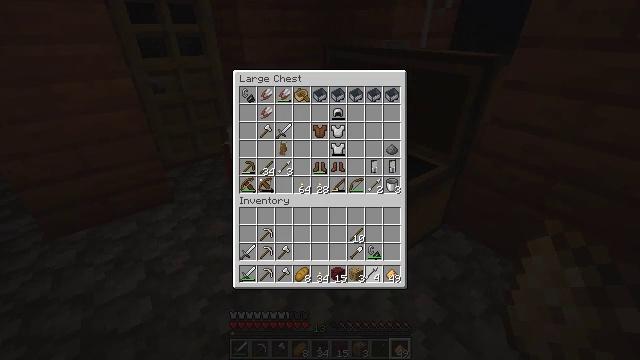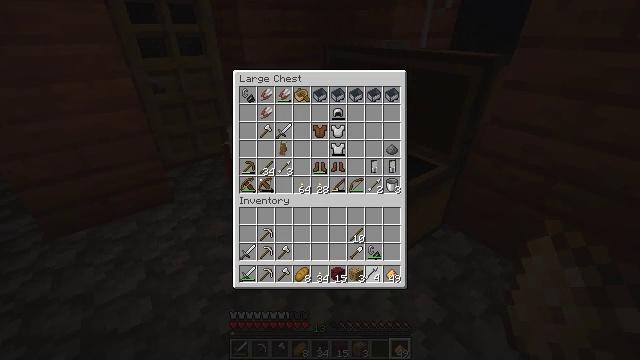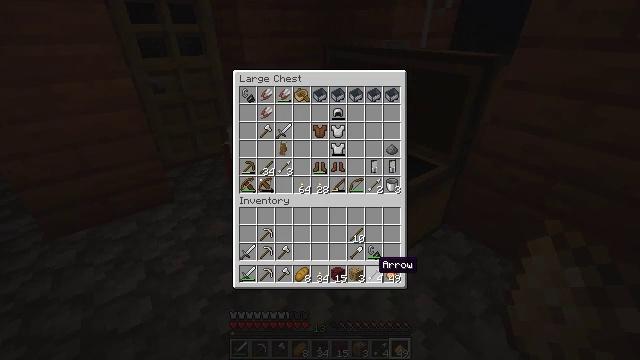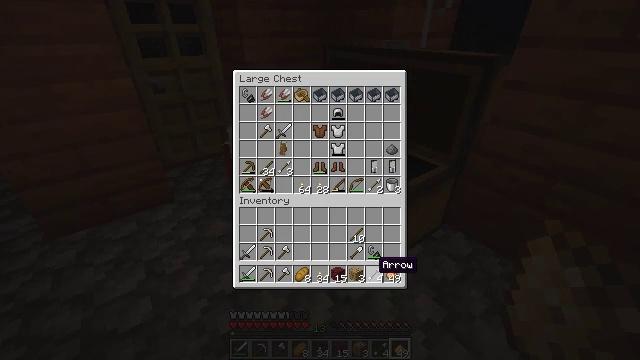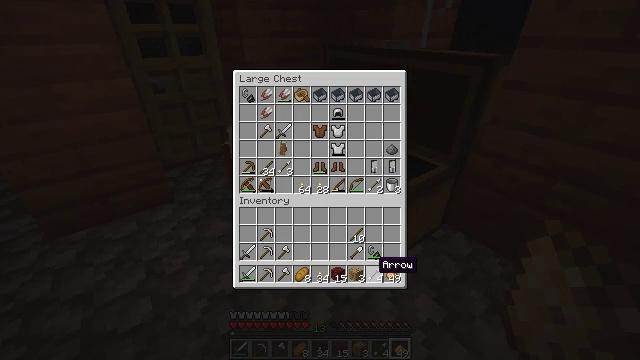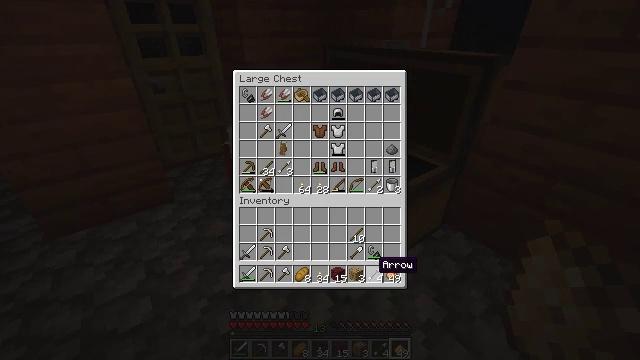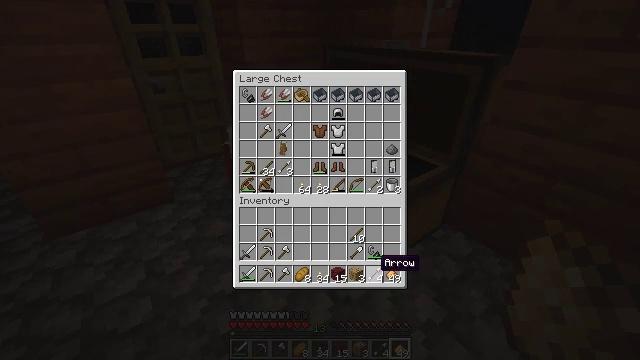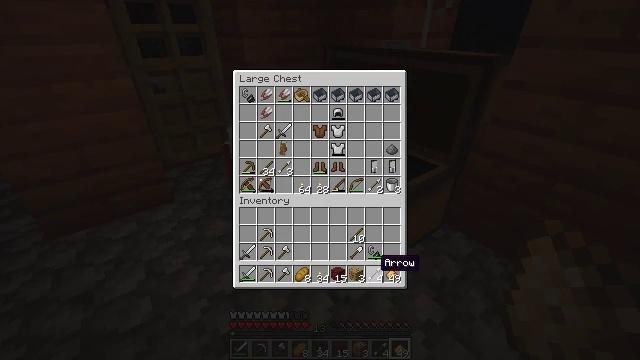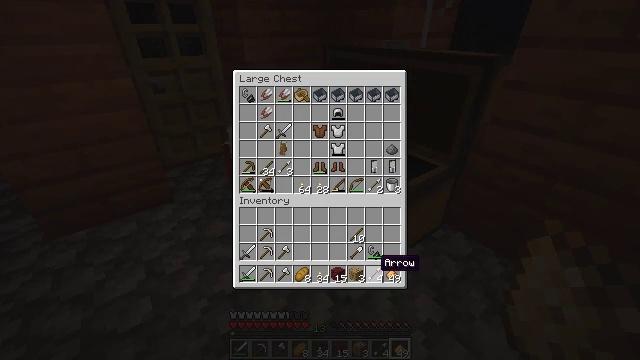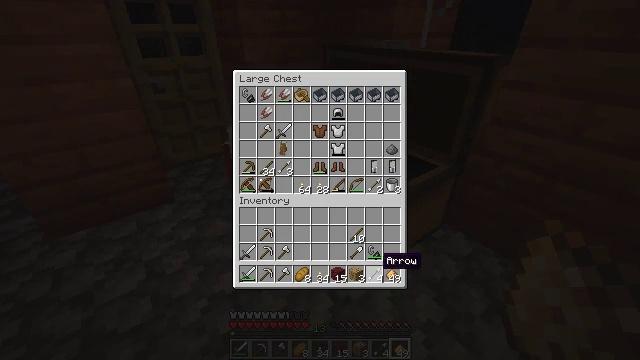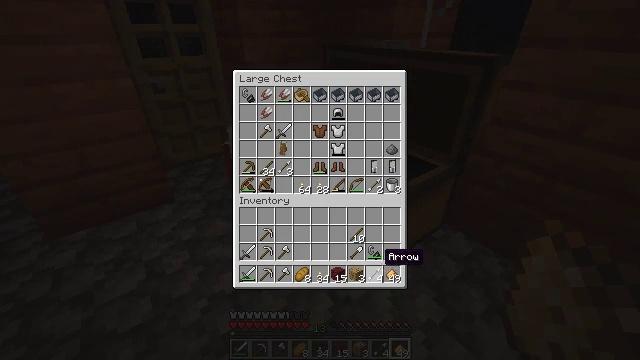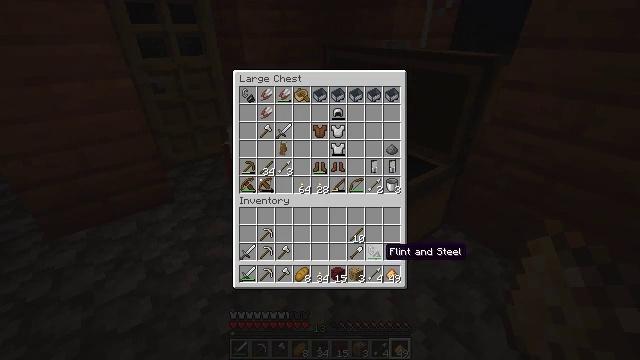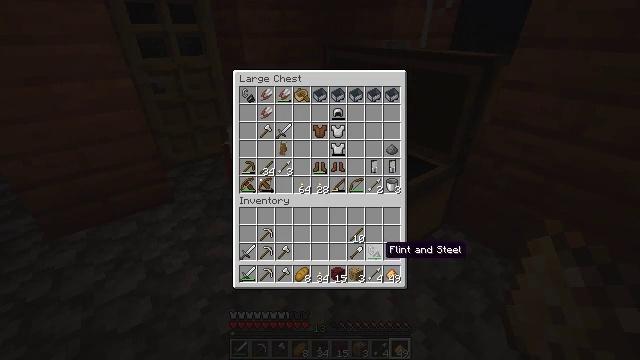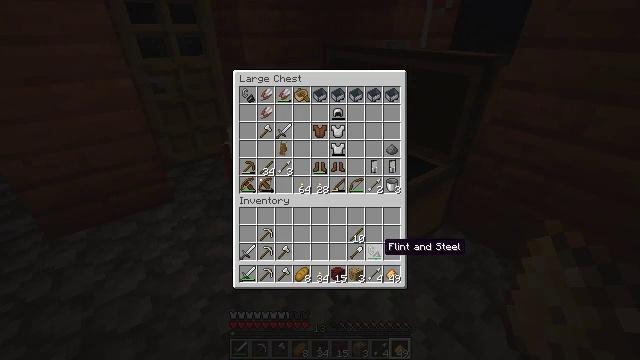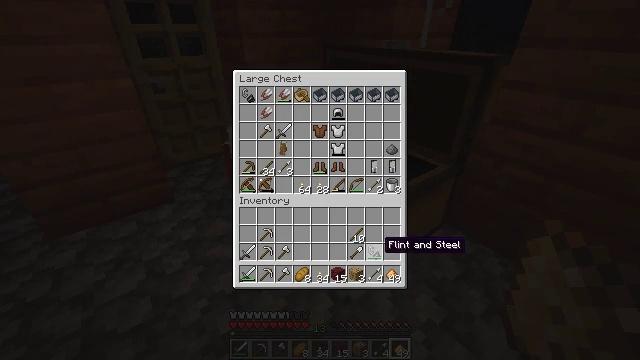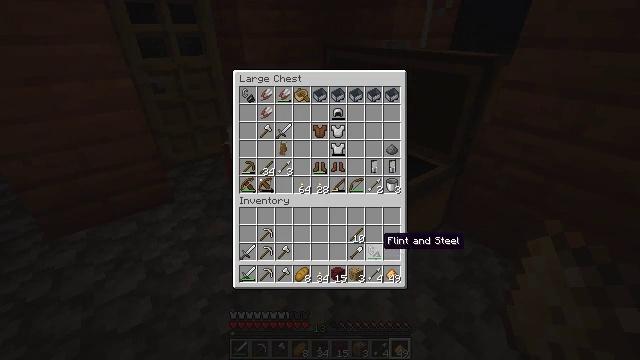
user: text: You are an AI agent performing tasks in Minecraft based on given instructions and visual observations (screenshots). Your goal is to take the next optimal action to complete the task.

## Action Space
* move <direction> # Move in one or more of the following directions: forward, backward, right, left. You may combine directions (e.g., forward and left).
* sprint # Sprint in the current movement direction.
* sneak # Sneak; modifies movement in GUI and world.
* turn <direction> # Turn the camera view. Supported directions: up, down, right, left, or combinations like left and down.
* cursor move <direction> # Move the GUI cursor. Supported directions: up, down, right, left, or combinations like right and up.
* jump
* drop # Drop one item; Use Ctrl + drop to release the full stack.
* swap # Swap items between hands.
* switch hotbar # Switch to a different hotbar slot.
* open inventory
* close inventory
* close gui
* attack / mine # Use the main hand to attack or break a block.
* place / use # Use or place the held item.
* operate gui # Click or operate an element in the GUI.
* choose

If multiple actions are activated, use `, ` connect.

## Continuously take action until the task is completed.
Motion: motion action
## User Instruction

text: Obtain a spectral arrow from the crafting table.
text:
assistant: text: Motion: operate gui
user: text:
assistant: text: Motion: no_op
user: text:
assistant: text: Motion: no_op
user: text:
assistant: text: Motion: no_op
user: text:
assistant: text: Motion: no_op
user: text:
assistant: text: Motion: no_op
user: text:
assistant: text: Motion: no_op
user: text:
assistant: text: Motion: no_op
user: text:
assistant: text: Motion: no_op
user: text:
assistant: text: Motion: no_op
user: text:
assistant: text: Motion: no_op
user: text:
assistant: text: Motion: no_op
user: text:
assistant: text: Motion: no_op
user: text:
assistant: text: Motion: no_op
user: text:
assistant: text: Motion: no_op
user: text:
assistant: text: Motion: cursor move up
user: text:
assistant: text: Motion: cursor move up
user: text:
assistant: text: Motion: cursor move left and up
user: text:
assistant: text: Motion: cursor move up
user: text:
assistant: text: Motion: cursor move up
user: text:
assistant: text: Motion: no_op
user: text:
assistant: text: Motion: no_op
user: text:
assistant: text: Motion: no_op
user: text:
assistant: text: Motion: no_op
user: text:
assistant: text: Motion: no_op
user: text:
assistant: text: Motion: no_op
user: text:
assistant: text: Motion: no_op
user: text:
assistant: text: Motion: no_op
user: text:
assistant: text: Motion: no_op
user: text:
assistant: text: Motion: no_op